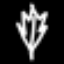
Label: leaf